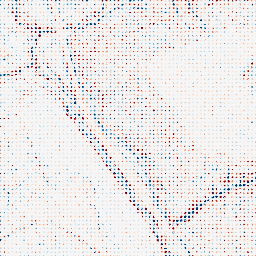
Category: edge_preserving
Decomposition family: bilateral
Decomposition parameters: d: 5
sigma_color: 75
sigma_space: 25
Upsampling method: sinc_blackman
Upsampling parameters: scale: 8
kernel_size: 4
Upsampling scale: 8